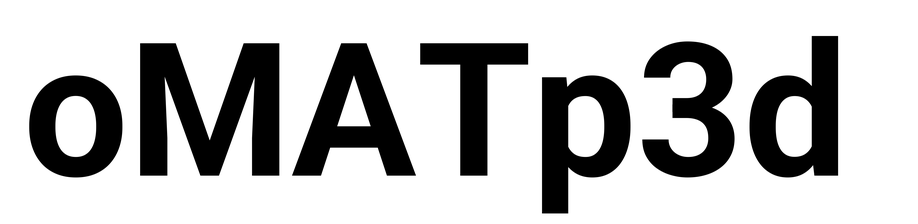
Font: Roboto_Bold